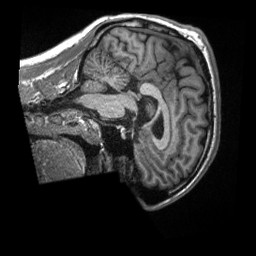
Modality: T1w
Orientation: sagittal
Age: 27
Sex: male
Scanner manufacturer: siemens
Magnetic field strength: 3 T
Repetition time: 2.3 s
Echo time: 0.00288 s